Question: How do I loop through all items and sub items of a IContextMenu and list all available verbs? So far, I have this working code extracted from JCL:
'''
function DisplayContextMenuPidl(const Handle: THandle; const Folder: IShellFolder; Item: PItemIdList; Pos: TPoint): Boolean;
var
Cmd: Cardinal;
ContextMenu: IContextMenu;
ContextMenu2: IContextMenu2;
Menu: HMENU;
CommandInfo: TCMInvokeCommandInfo;
CallbackWindow: THandle;
vteste : string;
begin
Result := False;
if (Item = nil) or (Folder = nil) then
Exit;
Folder.GetUIObjectOf(Handle, 1, Item, IID_IContextMenu, nil,
Pointer(ContextMenu));
if ContextMenu <> nil then
begin
Menu := CreatePopupMenu;
if Menu <> 0 then
begin
if Succeeded(ContextMenu.QueryContextMenu(Menu, 0, 1, $7FFF, CMF_EXPLORE)) then
begin
CallbackWindow := 0;
if Succeeded(ContextMenu.QueryInterface(IContextMenu2, ContextMenu2)) then
begin
CallbackWindow := CreateMenuCallbackWnd(ContextMenu2);
end;
ClientToScreen(Handle, Pos);
Cmd := Cardinal(TrackPopupMenu(Menu, TPM_LEFTALIGN or TPM_LEFTBUTTON or TPM_RIGHTBUTTON or TPM_RETURNCMD, Pos.X, Pos.Y, 0, CallbackWindow, nil));
if Cmd <> 0 then
begin
ResetMemory(CommandInfo, SizeOf(CommandInfo));
CommandInfo.cbSize := SizeOf(TCMInvokeCommandInfo);
CommandInfo.hwnd := Handle;
CommandInfo.lpVerb := MakeIntResourceA(Cmd - 1);
CommandInfo.nShow := SW_SHOWNORMAL;
Result := Succeeded(ContextMenu.InvokeCommand(CommandInfo));
end;
if CallbackWindow <> 0 then
DestroyWindow(CallbackWindow);
end;
DestroyMenu(Menu);
end;
end;
end;
'''
This code works fine and it shows the context menu. I need to adapt it so it can list (maybe a log file) all the menu verbs.
To clarify lets assume I have this context menu:

I want to log something like this:
## Item verb
open= open
properties= properties
send to= sendto
send to bluetooh= xxx
If somebody has another way of getting the verbs or call a item by its display text I would also appreciate it.
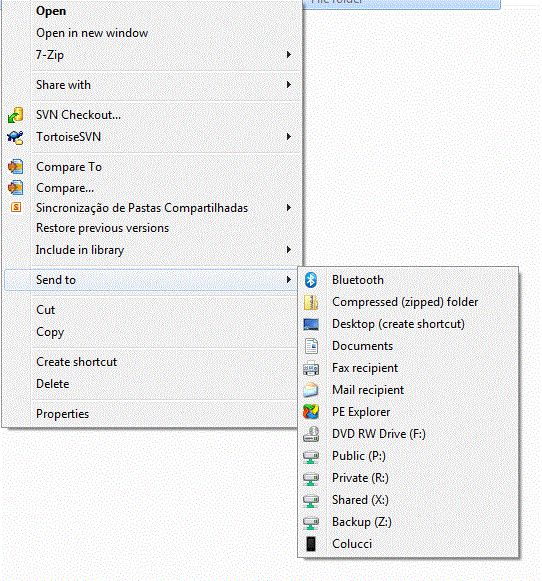
Answer: To enumerate the items of the context menu you can use the Windows <URL>.
using these functions i wrote this function
'''
uses
JclShell,
ShlObj;
function DisplayContextMenuInfo( const Folder: IShellFolder; Item: PItemIdList; List :TStrings): Boolean;
function GetMenuItemCaption(const hSubMenu: HMENU; const MenuId: Integer): string;
var
MenuItemInfo: TMenuItemInfo;
begin
MenuItemInfo.cbSize := SizeOf(MenuItemInfo);
MenuItemInfo.fMask := MIIM_STRING;
SetLength(Result, 1024*Sizeof(Char));
MenuItemInfo.dwTypeData := PChar(Result);
MenuItemInfo.cch := Length(Result)-1;
if not GetMenuItemInfo(hSubMenu, MenuId, False, MenuItemInfo) then
RaiseLastOSError;
SetLength(Result, MenuItemInfo.cch*Sizeof(Char));
end;
Procedure LogGetMenuInfo(Menu: HMENU);
var
i : Integer;
ItemsCount : Integer;
MenuId : Cardinal;
Caption : string;
begin
ItemsCount:=GetMenuItemCount(Menu);
List.Add(Format('Number of items %d ',[ItemsCount]));
for i:= 0 to ItemsCount - 1 do
begin
MenuId:=GetMenuItemID(Menu,i);
case MenuId of
Cardinal(-1) : begin
List.Add('');
List.Add(Format('Sub Menu',[]));
LogGetMenuInfo(GetSubMenu(Menu,i));
end;
0 :
else
begin
Caption:=GetMenuItemCaption(Menu, MenuId);
List.Add(Format('MenuId (Cmd) %d Caption %s ',[MenuId,Caption]))
end;
end;
end;
end;
var
ContextMenu: IContextMenu;
Menu: HMENU;
begin
Result := False;
if (Item = nil) or (Folder = nil) then Exit;
Folder.GetUIObjectOf(0, 1, Item, IID_IContextMenu, nil, Pointer(ContextMenu));
if ContextMenu <> nil then
begin
Menu := CreatePopupMenu;
try
if Menu <> 0 then
if Succeeded(ContextMenu.QueryContextMenu(Menu, 0, 1, $7FFF, CMF_EXPLORE)) then
LogGetMenuInfo(Menu);
finally
DestroyMenu(Menu);
end;
end;
end;
'''
and call in this way
'''
var
ItemIdList: PItemIdList;
Folder : IShellFolder;
FileName : string;
begin
FileName:= 'C:\Users\Dexter\Downloads\VirtualTreeview.pdf';
ItemIdList := PathToPidlBind(FileName, Folder);
if ItemIdList <> nil then
begin
DisplayContextMenuInfo( Folder, ItemIdList, Memo1.lines);
PidlFree(ItemIdList);
end;
end;
'''
this will fill the TStrings passed as parameter with info like this :
'''
Number of items 26
MenuId (Cmd) 141 Caption Open with Adobe Reader X
MenuId (Cmd) 142 Caption &Open
MenuId (Cmd) 143 Caption &Print
MenuId (Cmd) 146 Caption Run &Sandboxed
MenuId (Cmd) 140 Caption Analizar con &AVG
Sub Menu
Number of items 28
MenuId (Cmd) 105 Caption Add To Send To
MenuId (Cmd) 106 Caption Add To Templates
MenuId (Cmd) 107 Caption Change Date && Time
MenuId (Cmd) 108 Caption Change Extension: pdf
MenuId (Cmd) 109 Caption Choose Program
MenuId (Cmd) 110 Caption Command Prompt
MenuId (Cmd) 111 Caption Copy/Move To Folder
MenuId (Cmd) 112 Caption Copy Path
MenuId (Cmd) 113 Caption Delete On Reboot
MenuId (Cmd) 114 Caption Duplicate File
MenuId (Cmd) 115 Caption Encrypt File
MenuId (Cmd) 116 Caption Explore Rooted
MenuId (Cmd) 117 Caption Extended Delete
MenuId (Cmd) 118 Caption Extended Search && Replace
'''
now using this function you can pass the menuid (cmd) which you want execute
'''
function InvokeContextMenuCommand(const Comnand: Cardinal; const Folder: IShellFolder; Item: PItemIdList): Boolean;
var
ContextMenu : IContextMenu;
CommandInfo : TCMInvokeCommandInfo;
Menu : HMENU;
CallbackWindow: THandle;
begin
Result := False;
if Comnand=0 then exit;
if (Item = nil) or (Folder = nil) then Exit;
Folder.GetUIObjectOf(0, 1, Item, IID_IContextMenu, nil, Pointer(ContextMenu));
if ContextMenu <> nil then
begin
Menu := CreatePopupMenu;
try
if Menu <> 0 then
if Succeeded(ContextMenu.QueryContextMenu(Menu, 0, 1, $7FFF, CMF_EXPLORE)) then
begin
CallbackWindow:=0;
TrackPopupMenu(Menu, TPM_LEFTALIGN or TPM_LEFTBUTTON or TPM_RIGHTBUTTON or TPM_RETURNCMD, 0, 0, 0, CallbackWindow, nil);
ZeroMemory(@CommandInfo, SizeOf(CommandInfo));
CommandInfo.cbSize := SizeOf(TCMInvokeCommandInfo);
CommandInfo.hwnd := 0;
CommandInfo.lpVerb := MakeIntResourceA(Comnand - 1);
CommandInfo.nShow := SW_SHOWNORMAL;
Result := Succeeded(ContextMenu.InvokeCommand(CommandInfo));
end;
finally
DestroyMenu(Menu);
end;
end;
end;
'''
call in this way
'''
var
ItemIdList: PItemIdList;
Folder : IShellFolder;
FileName : string;
begin
FileName:= 'C:\Users\Dexter\Downloads\VirtualTreeview.pdf';
ItemIdList := PathToPidlBind(FileName, Folder);
if ItemIdList <> nil then
begin
//calling the 141 Menuid = 'Open with Adobe Reader X'
InvokeContextMenuCommand(141,Folder, ItemIdList);
PidlFree(ItemIdList);
end;
end;
'''